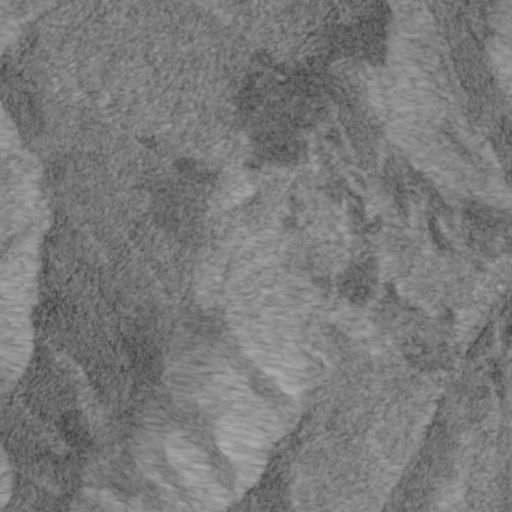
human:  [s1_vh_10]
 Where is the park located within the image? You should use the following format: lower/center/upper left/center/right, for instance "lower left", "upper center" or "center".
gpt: The park is located in the center right of the image.
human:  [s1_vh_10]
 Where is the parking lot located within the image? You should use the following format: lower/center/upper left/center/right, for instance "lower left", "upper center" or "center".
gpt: The parking lot is located in the center right of the image.
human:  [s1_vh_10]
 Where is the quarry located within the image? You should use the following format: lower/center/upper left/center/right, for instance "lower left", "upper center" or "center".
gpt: The quarry is located in the center right of the image.
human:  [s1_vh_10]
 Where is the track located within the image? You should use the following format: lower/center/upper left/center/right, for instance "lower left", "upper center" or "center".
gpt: There is no track in the image.

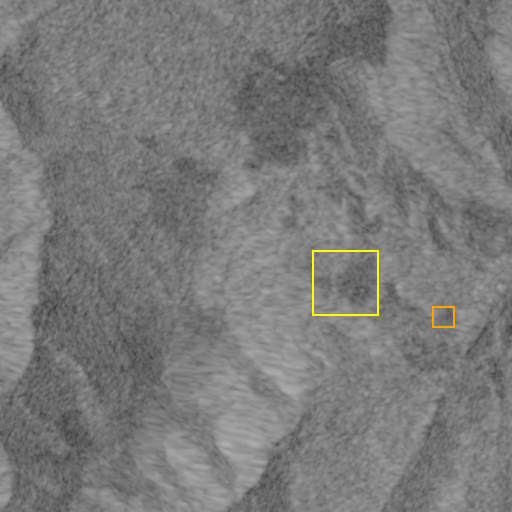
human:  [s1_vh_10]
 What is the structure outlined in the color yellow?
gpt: The structure outlined in yellow is a crop field.
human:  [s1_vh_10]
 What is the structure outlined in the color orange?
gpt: The structure outlined in orange is a quarry.
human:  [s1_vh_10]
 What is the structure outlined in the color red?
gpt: There is no red outline.